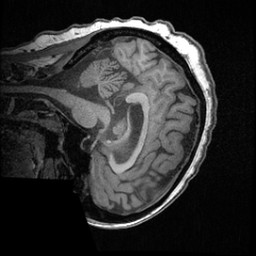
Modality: T1w
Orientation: sagittal
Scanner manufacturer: ge
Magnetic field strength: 3 T
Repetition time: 0.008572 s
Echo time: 0.003384 s